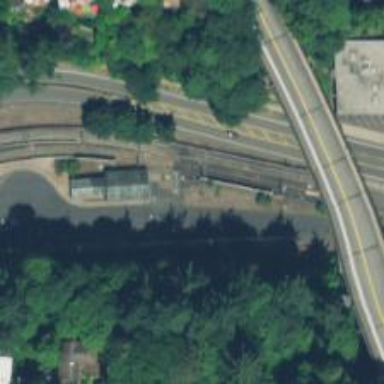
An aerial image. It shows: Light rail railway with electrified contact line.